Question: I am creating line graph using outputs from a thread, the threads are simulations of incoming and outgoing bill that run over a course of 52 seconds and this will be dipicted on a line graph as shown below to show the bank balance over the 52 seconds!
Currently the program runs fine, when I click start the point gets updated but every a new point is placed on the graph the previous one disappears. How i can i keep all the points on the graph.
I would assume i would have to create 2 new int variable... prevX & prevY.

'''
import java.awt.*;
import javax.swing.*;
public class DrawPanel extends JPanel {
private static final int X_AXIS_LENGTH = 700;
private static final int Y_AXIS_LENGTH = 230; // could be changed
private static final int X_AXIS_OFFSET = 200;
private static final int Y_AXIS_OFFSET = 85;
private static final int PanelHeight = 365;
private static final int PanelWidth = 1000;
public DrawPanel() {
this.setBackground(Color.white);
this.setPreferredSize(new Dimension(PanelWidth, PanelHeight));
}
public void paintComponent(Graphics g) {
int y = ControlPanel.bk1.getBalance(); // balance
int x = ControlPanel.bk1.getWeek(); // weeks //
int prevX, prevY;
int maxX = ContentPanel.controlPanel.getDuration();
int maxY = 100000;
int Xleft = 200;
int Xright = 900;
int Ytop = 50;
int Ybottom = 330;// defining axis
while (ControlPanel.bk1.getBalance() > maxY) {
int i = maxY / 4;
maxY = maxY + i;
}
Graphics2D g2 = (Graphics2D) g;
super.paintComponent(g2);
g2.setColor(Color.BLUE);
BasicStroke pen = new BasicStroke(4F);
g2.setStroke(pen);
g2.drawLine(Xleft, Ytop, Xleft, Ybottom); // set axis
g2.drawLine(Xleft, 280, Xright, 280);
int i = X_AXIS_OFFSET + (X_AXIS_LENGTH / 2);
int ii = X_AXIS_OFFSET + (X_AXIS_LENGTH / 4);
int iii = ((X_AXIS_LENGTH / 4)) * 3 + X_AXIS_OFFSET;
BasicStroke spaces = new BasicStroke(1F);
g2.setStroke(spaces);
g2.drawLine(i, 280, i, 300);
g2.drawLine(ii, 280, ii, 300);
g2.drawLine(iii, 280, iii, 300);
g2.setStroke(pen);
Font f = new Font("Serif", Font.BOLD, 14);
g2.setFont(f);
g2.drawString("Account Balance (PS)", 35, 200);
g2.drawString("Elapsed Time (Weeks)", 475, 340);
g2.setColor(Color.BLACK);
String maxXDisplay = Integer.toString(maxX);
String maxYDisplay = Integer.toString(maxY);
g2.drawString(maxYDisplay, 160, 45);
g2.drawString(maxXDisplay, 900, 300);
// retrieve values from your model for the declared variables
// calculate the coords line on the canvas
double balance = PanelHeight
- ((((double) y / maxY) * Y_AXIS_LENGTH) + Y_AXIS_OFFSET);
double weeks = (((double) x / maxX) * X_AXIS_LENGTH) + X_AXIS_OFFSET;
int xPos = (int) Math.round(weeks);
int yPos = (int) Math.round(balance); // changing back to int to be used
// in drawing oval
g2.setColor(Color.RED);
g.drawOval(xPos, yPos, 2, 2);
}
public void reDraw() {
repaint();
}
}
'''
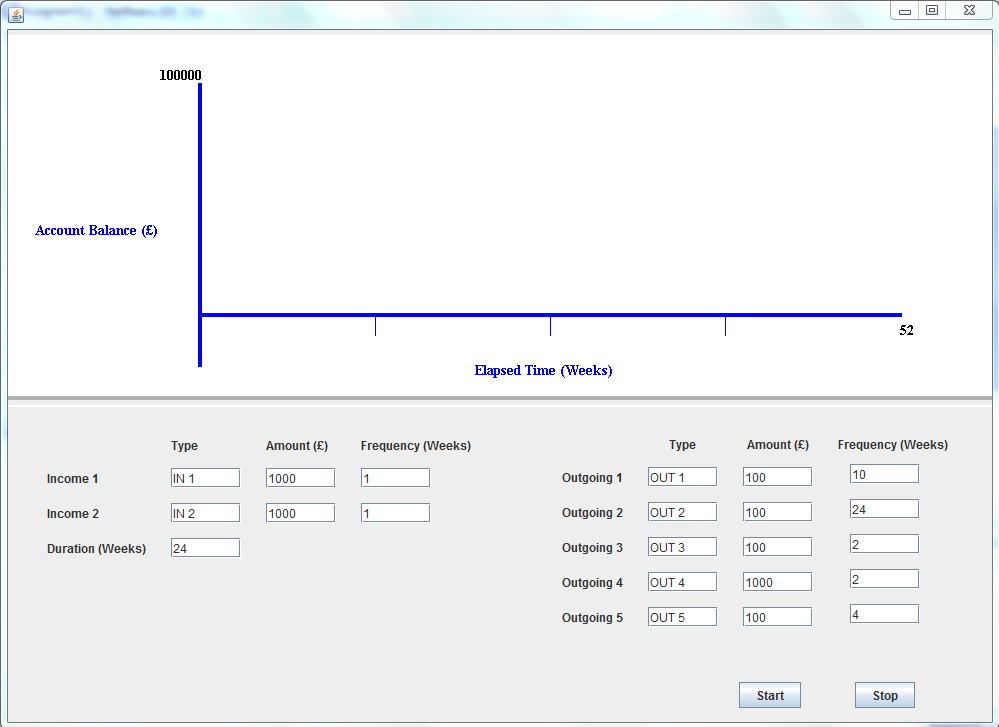
Answer: You appear to be only trying to plot one point in your paintComponent method:
'''
g.drawOval(xPos, yPos, 2, 2);
'''
Usually you'll loop through a for loop drawing all the points in this method. For example something like:
'''
for (int j = 0; j < maxPointCount; j++) {
x = someMethodToGetX(j);
y = someMethodToGetY(j);
double balance = PanelHeight - ((((double) y / maxY) *
Y_AXIS_LENGTH) + Y_AXIS_OFFSET);
double weeks = (((double) x / maxX) * X_AXIS_LENGTH) +
X_AXIS_OFFSET;
int xPos = (int) Math.round(weeks);
int yPos = (int) Math.round(balance);
g2.setColor(Color.RED);
g.drawOval(xPos, yPos, 2, 2);
}
'''
Regarding your recent comment:
> Tryed that for loop and it makes no difference to the program
My code above is certainly not code that can be cut and pasted into your program and be expected to work, but rather is only to be seen as an example of a concept. A for loop will work if implemented correctly as it's worked for me many times, but yours is not working, so we have to fix your implementation, and in order to do that, we need more information:
- - - -
You will need to make an edit to your question to show this new information. If you do this, please notify me by commenting in this answer.
This is a more complete example of what I'm describing, one with a functioning for loop that draws all scaled data points. Of course none of this code can be copied and pasted into your app, but hopefully the concepts contained can be transferred. Please ask if anything looks confusing:
'''
import java.awt.BasicStroke;
import java.awt.Color;
import java.awt.Dimension;
import java.awt.Graphics;
import java.awt.Graphics2D;
import java.awt.RenderingHints;
import java.awt.Stroke;
import java.awt.event.*;
import java.awt.geom.Point2D;
import java.util.ArrayList;
import java.util.List;
import javax.swing.*;
public class TestShowGraph {
private static final int MAX_POINTS = 30;
private static final int TIMER_DELAY = 800;
private static void createAndShowGui() {
ShowGraph showGraphPanel = new ShowGraph(MAX_POINTS);
TimerListener timerListener = new TimerListener(MAX_POINTS, showGraphPanel);
JFrame frame = new JFrame("TestShowGraph");
frame.setDefaultCloseOperation(JFrame.EXIT_ON_CLOSE);
frame.getContentPane().add(showGraphPanel);
frame.pack();
frame.setLocationByPlatform(true);
frame.setVisible(true);
new Timer(TIMER_DELAY, timerListener).start();
}
public static void main(String[] args) {
SwingUtilities.invokeLater(new Runnable() {
public void run() {
createAndShowGui();
}
});
}
}
class TimerListener implements ActionListener {
private static final double EXP_MULTIPLIER = 0.2;
// array of points created in constructor to hold data that
// will eventually be displayed in real time.
// A Swing Timer will copy a point into the pointsList above.
private Point2D[] initPoints;
private int maxPoints;
private int count = 0;
private ShowGraph showGraph;
public TimerListener(int maxPoints, ShowGraph showGraph) {
initPoints = new Point2D[maxPoints];
this.maxPoints = maxPoints;
this.showGraph = showGraph;
// create all data points that will eventually be
// graphed. This is to simulate real-time data collection
for (int i = 0; i < initPoints.length; i++) {
double x = (double) i / initPoints.length;
double y = 1.0 - Math.exp(-1.0 * i * EXP_MULTIPLIER);
initPoints[i] = new Point2D.Double(x, y);
}
}
public void actionPerformed(ActionEvent e) {
if (count < maxPoints) {
// simply push data from initPoints into the list that will
// be used to draw the graph
showGraph.addPoint(initPoints[count]);
count++;
} else {
// unless we've run out of points. Then simply start over
count = 0;
showGraph.clearPointsList();
}
// repaint so that the GUI will show the points
showGraph.repaint();
}
}
@SuppressWarnings("serial")
class ShowGraph extends JPanel {
private static final int PREF_W = 800;
private static final int PREF_H = 600;
private static final int BORDER_GAP = 50;
private static final Color AXIS_COLOR = Color.blue;
private static final Color POINTS_COLOR = Color.red;
private static final Color BACKGRND_COLOR = Color.white;
private static final Stroke AXIS_STROKE = new BasicStroke(3f);
private static final Stroke POINTS_STROKE = new BasicStroke(2f);
private static final double X_SCALE = PREF_W - 2 * BORDER_GAP;
private static final double Y_SCALE = PREF_H - 2 * BORDER_GAP;
private static final int POINT_RADIUS = 3;
// list that the paintComponent method loops through to
// draw points
private List<Point2D> pointsList = new ArrayList<Point2D>();
public ShowGraph(int maxPoints) {
setBackground(BACKGRND_COLOR);
}
public void addPoint(Point2D point2d) {
pointsList.add(point2d);
}
public void clearPointsList() {
pointsList.clear();
}
@Override
protected void paintComponent(Graphics g) {
super.paintComponent(g);
Graphics2D g2 = (Graphics2D) g;
g2.setRenderingHint(RenderingHints.KEY_ANTIALIASING,
RenderingHints.VALUE_ANTIALIAS_ON);
drawAxises(g2);
drawPoints(g2);
}
private void drawAxises(Graphics g2) {
// derive a Graphics2D object from the one provided by the
// JVM so we can change settings on it without effecting
// the Graphics object provided by the JVM
Graphics2D g2Axises = (Graphics2D) g2.create();
g2Axises.setStroke(AXIS_STROKE);
g2Axises.setColor(AXIS_COLOR);
int x1XAxis = BORDER_GAP;
int y1XAxis = PREF_H - BORDER_GAP;
int x2XAxis = PREF_W - BORDER_GAP;
int y2XAxis = PREF_H - BORDER_GAP;
g2Axises.drawLine(x1XAxis, y1XAxis, x2XAxis, y2XAxis);
int x1YAxis = BORDER_GAP;
int y1YAxis = BORDER_GAP;
int x2YAxis = BORDER_GAP;
int y2YAxis = PREF_H - BORDER_GAP;
g2Axises.drawLine(x1YAxis, y1YAxis, x2YAxis, y2YAxis);
g2Axises.dispose(); // because we derived this we must dispose it
}
private void drawPoints(Graphics2D g2) {
Graphics2D g2Points = (Graphics2D) g2.create();
g2Points.setStroke(POINTS_STROKE);
g2Points.setColor(POINTS_COLOR);
for (Point2D p : pointsList) {
// p points hold data between 0 and 1
// we must scale our points to fit the display
// before displaying them
int pX = (int)(X_SCALE * p.getX()) + BORDER_GAP;
int pY = PREF_H - (int)(Y_SCALE * p.getY()) - BORDER_GAP;
// displayed the scaled points
int radius = POINT_RADIUS;
g2Points.drawOval(pX - radius, pY - radius, 2 * radius, 2 * radius);
}
}
@Override
public Dimension getPreferredSize() {
return new Dimension(PREF_W, PREF_H);
}
}
'''
Luck.